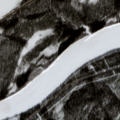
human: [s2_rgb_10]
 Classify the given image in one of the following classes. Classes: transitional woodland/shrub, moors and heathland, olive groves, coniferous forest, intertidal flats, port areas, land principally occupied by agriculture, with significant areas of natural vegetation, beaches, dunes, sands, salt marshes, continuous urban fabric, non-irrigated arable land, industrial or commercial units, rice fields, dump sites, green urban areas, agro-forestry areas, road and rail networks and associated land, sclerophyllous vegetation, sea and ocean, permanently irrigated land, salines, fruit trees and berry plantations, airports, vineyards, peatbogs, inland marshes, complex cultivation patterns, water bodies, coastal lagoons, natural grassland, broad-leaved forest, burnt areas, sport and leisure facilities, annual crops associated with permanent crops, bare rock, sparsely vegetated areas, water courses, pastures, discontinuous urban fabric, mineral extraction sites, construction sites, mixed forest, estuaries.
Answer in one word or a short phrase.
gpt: coniferous forest, mixed forest, transitional woodland/shrub, water courses